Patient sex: F
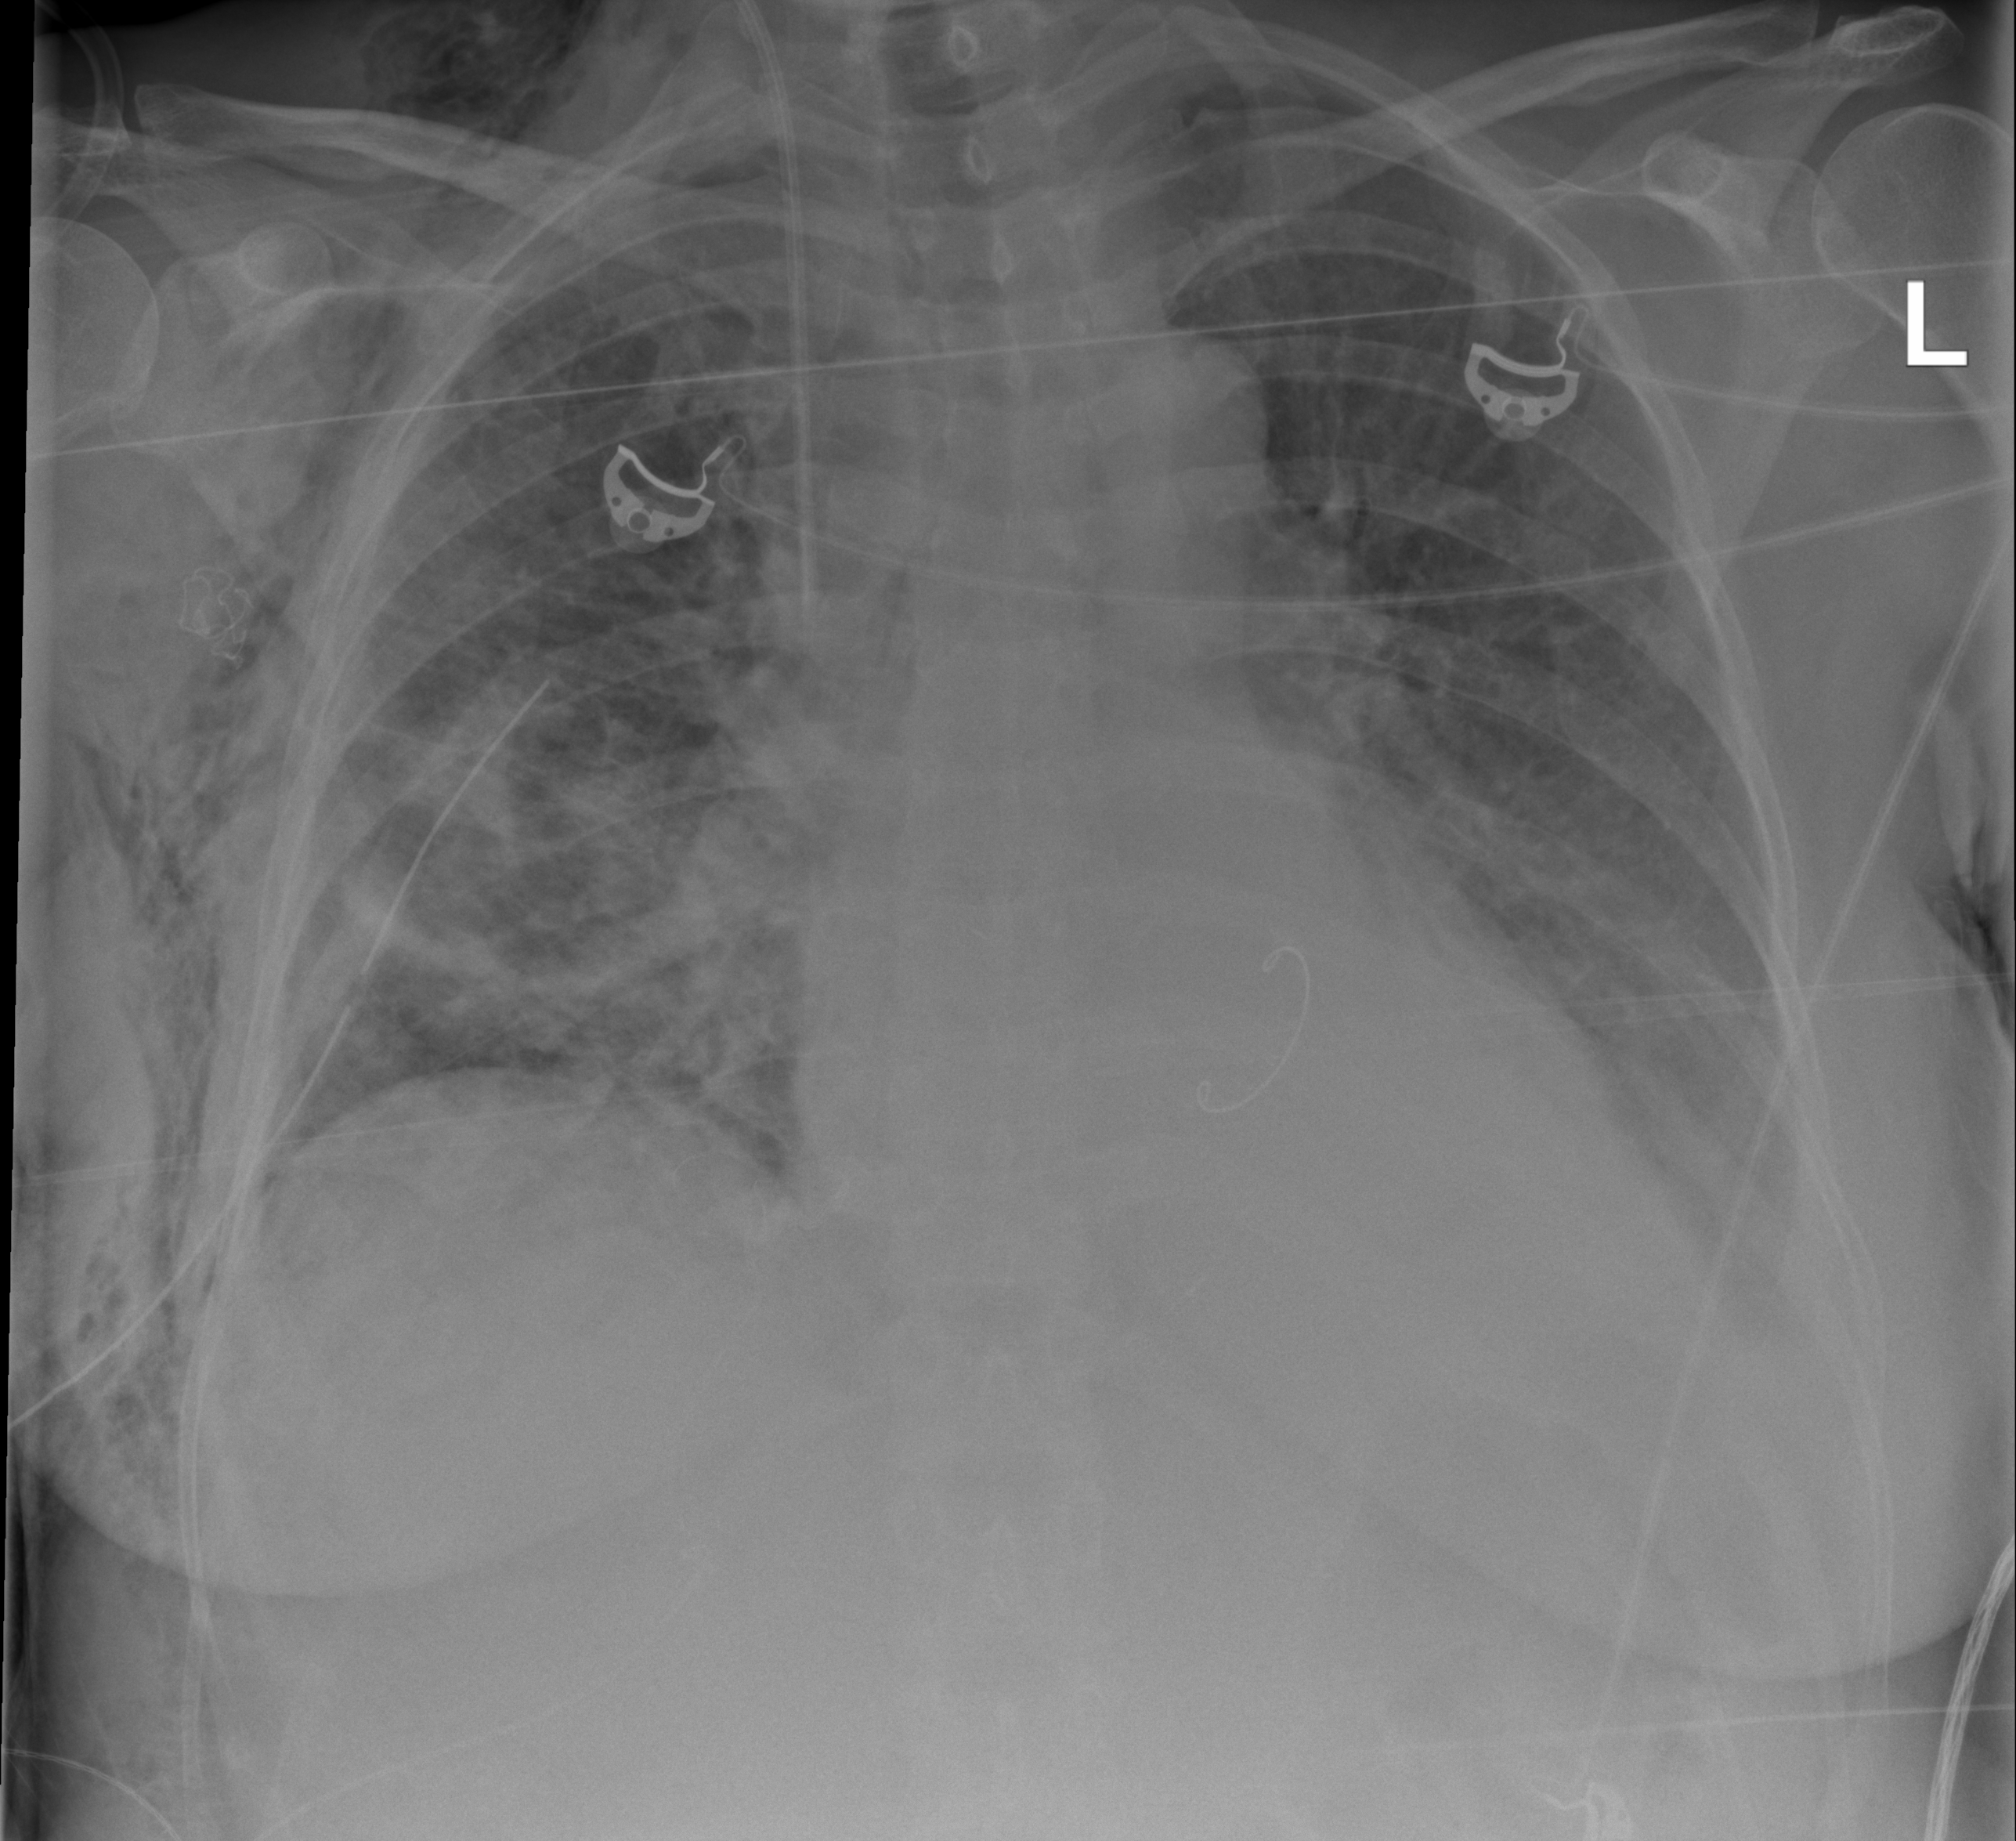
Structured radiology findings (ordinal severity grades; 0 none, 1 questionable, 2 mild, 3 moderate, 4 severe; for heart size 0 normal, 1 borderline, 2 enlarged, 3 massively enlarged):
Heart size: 0
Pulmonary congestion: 0
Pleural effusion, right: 1
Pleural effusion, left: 2
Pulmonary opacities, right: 2
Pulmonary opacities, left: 2
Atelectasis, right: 3
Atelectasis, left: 3